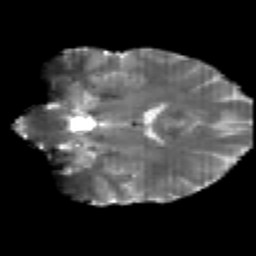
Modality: T2w
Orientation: coronal
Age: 18
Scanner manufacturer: siemens
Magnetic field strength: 3 T
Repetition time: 2.2 s
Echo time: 0.084 s